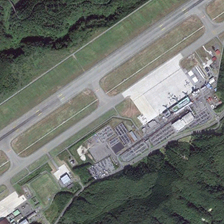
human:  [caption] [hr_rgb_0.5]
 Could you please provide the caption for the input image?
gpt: two planes are in an airport near several parking lots and many green trees .

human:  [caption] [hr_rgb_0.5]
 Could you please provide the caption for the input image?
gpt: two planes are in an airport near several parking lots and many green trees .

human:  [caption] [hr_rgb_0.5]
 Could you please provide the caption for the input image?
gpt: two planes are in an airport near several parking lots and many green trees .

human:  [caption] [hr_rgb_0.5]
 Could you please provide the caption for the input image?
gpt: two planes are in an airport near several parking lots and many green trees .

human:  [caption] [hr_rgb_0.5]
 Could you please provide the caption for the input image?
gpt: two planes are in an airport near several parking lots and many green trees .